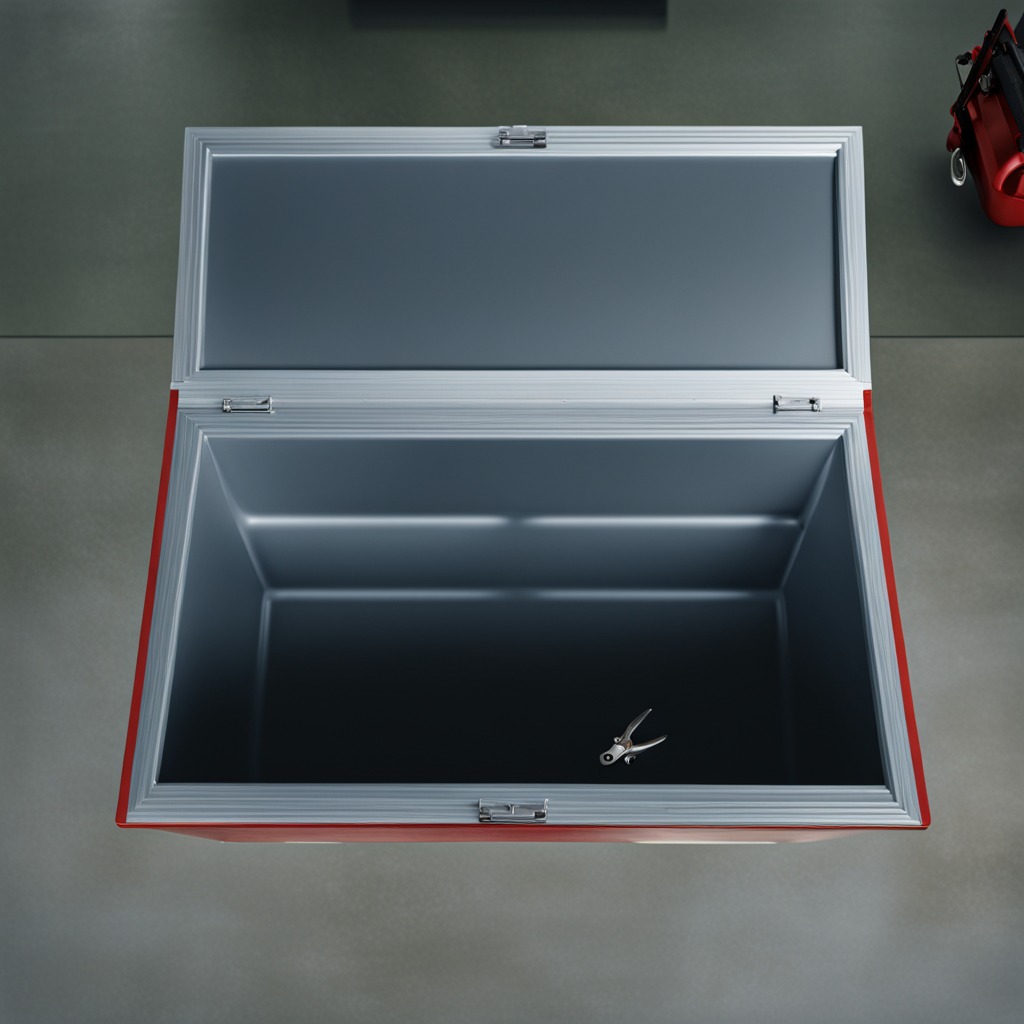
A plier is lying on the toolbox surface in an airplane hangar workshop 8K.